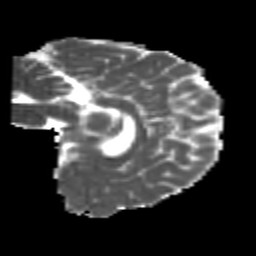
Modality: MD
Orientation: sagittal
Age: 23
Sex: male
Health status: healthy
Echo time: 0.074 s